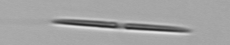
Label: pennate_Pseudo-nitzschia